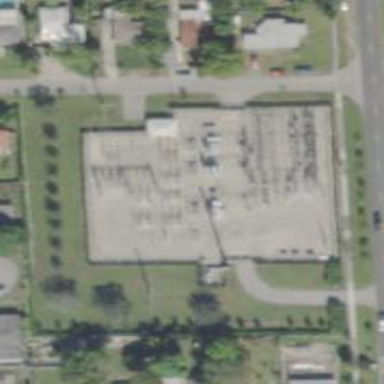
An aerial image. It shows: Outdoor distribution level power substation.